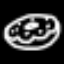
Label: donut